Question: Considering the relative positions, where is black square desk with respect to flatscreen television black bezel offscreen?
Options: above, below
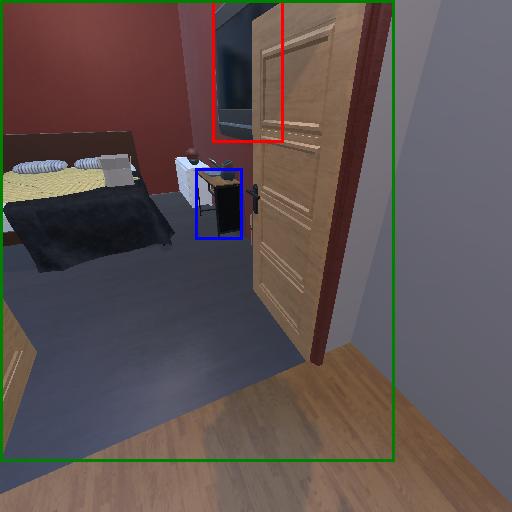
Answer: above